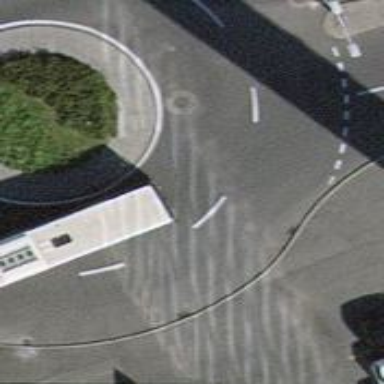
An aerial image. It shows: Primary highway with asphalt surface leading to turbo roundabout.